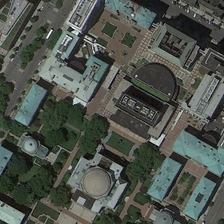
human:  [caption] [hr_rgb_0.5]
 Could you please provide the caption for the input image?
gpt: a playground with green lawn and red runway surrounded by plants and buildings .

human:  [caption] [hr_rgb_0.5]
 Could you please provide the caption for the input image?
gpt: northwest of the school to a large forest, the south has several wetlands and teaching buildings .

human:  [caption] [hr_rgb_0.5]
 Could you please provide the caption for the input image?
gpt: a building is in front of the central square, surrounded by dark green trees .

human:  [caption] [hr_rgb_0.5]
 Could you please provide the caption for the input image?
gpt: a building is in front of the central square, surrounded by dark green trees .

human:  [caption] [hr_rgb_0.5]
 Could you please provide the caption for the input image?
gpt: some buildings and plants in it .